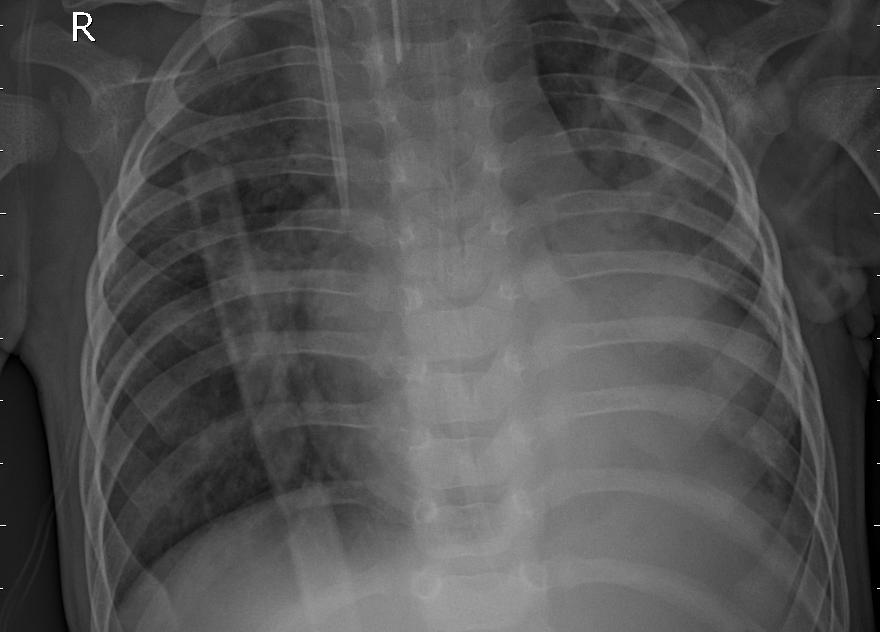
Diagnosis: PNEUMONIA